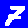
Digit: 7